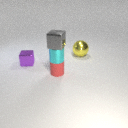
small red rubber cylinder in front of large yellow metal sphere